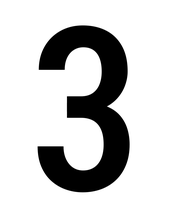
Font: Roboto_Condensed_Medium